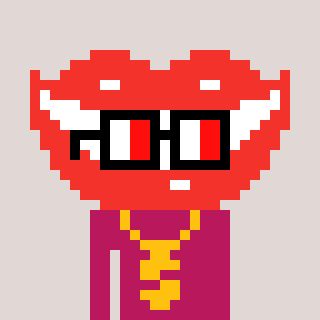
a pixel art character with square glasses with black frames and red eyes, a smile-shaped head and a darkpink-colored body on a warm background